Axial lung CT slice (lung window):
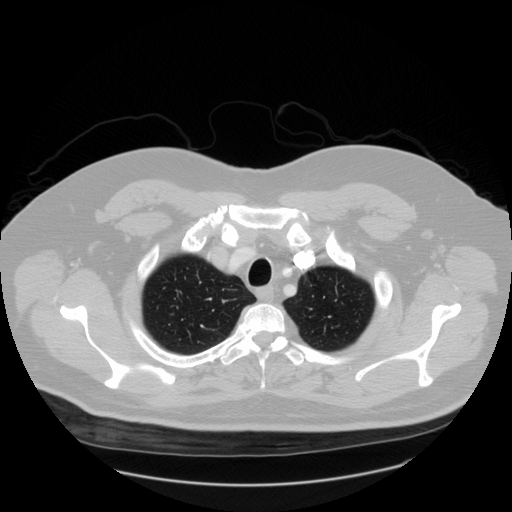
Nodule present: no